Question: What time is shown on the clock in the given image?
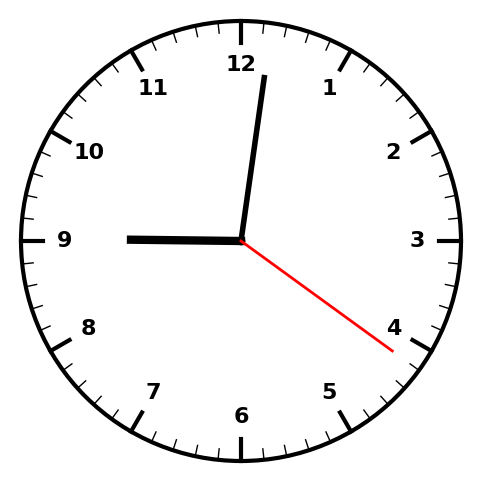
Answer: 09:01:21